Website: lowes
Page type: customer-info-address
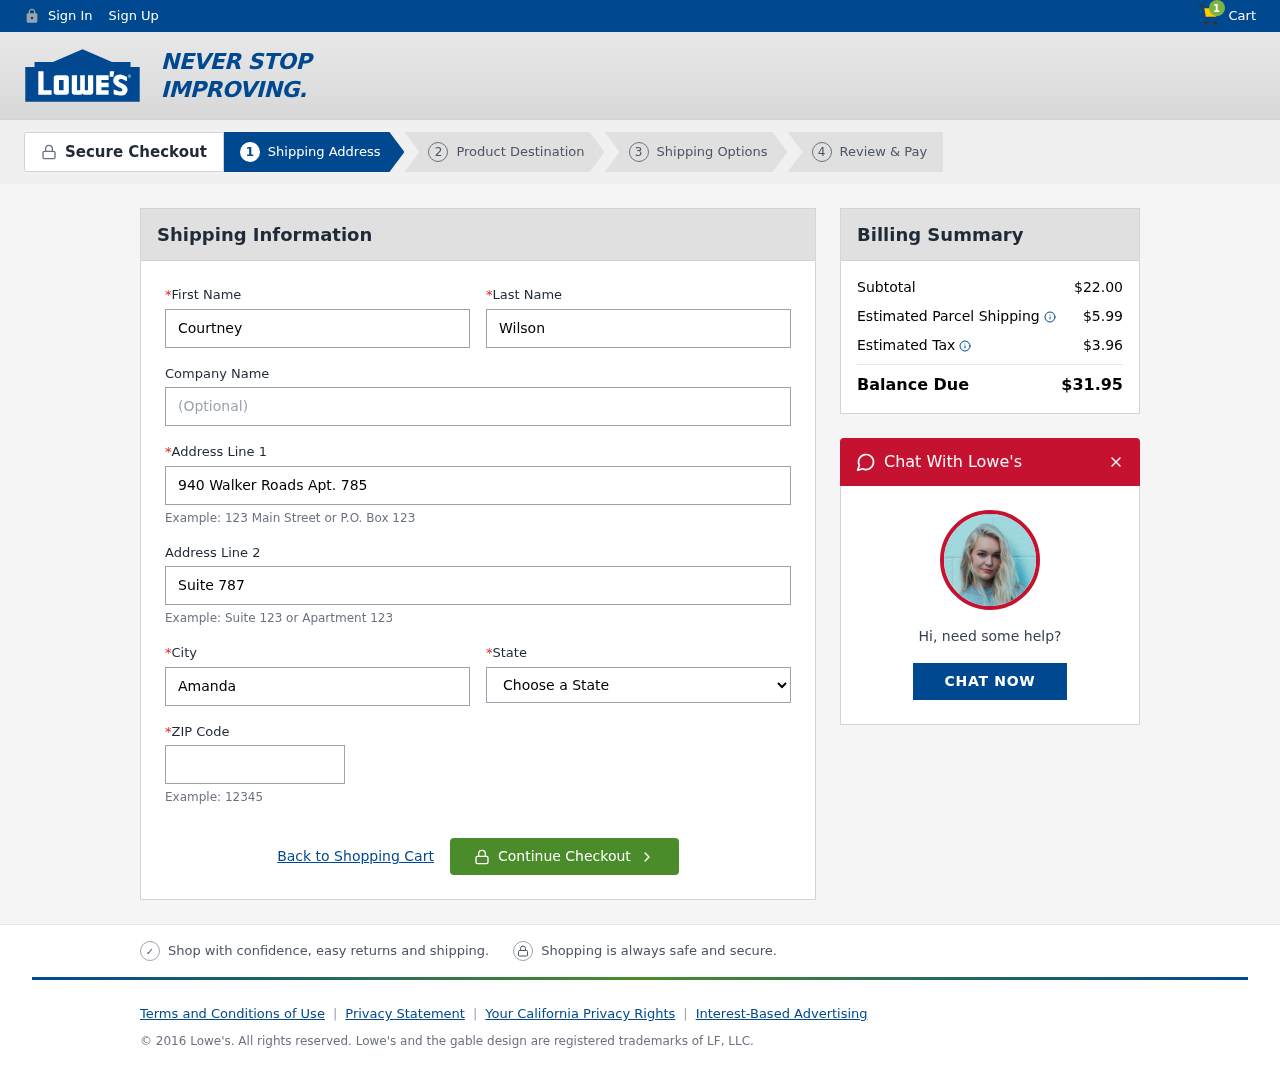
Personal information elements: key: PII_CITY
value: Amandafort
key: PII_FIRSTNAME
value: Courtney
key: PII_LASTNAME
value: Wilson
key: PII_POSTCODE
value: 23193
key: PII_STATE
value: North Dakota
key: PII_STREET
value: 940 Walker Roads Apt. 785
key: PII_STREET2
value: Suite 787
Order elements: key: ORDER_NUM_ITEMS
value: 1
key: ORDER_SUBTOTAL
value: $22.00
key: ORDER_SHIPPING_COST
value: $5.99
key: ORDER_TAX
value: $3.96
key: ORDER_TOTAL
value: $31.95